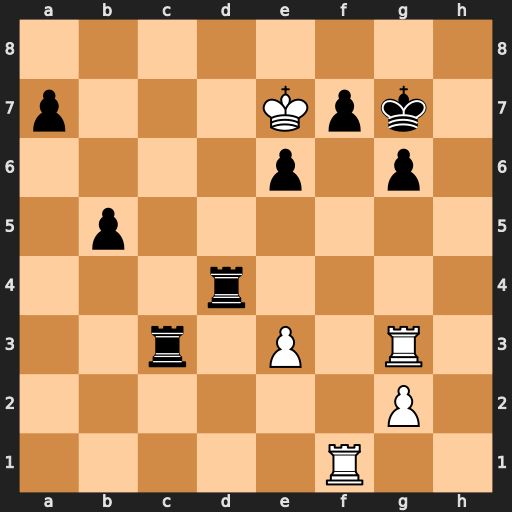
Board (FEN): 8/p3Kpk1/4p1p1/1p6/3r4/2r1P1R1/6P1/5R2
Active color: w
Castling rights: -
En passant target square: -
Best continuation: Rxf7+ Kh6 Rh3+ Rh4 Rxh4+